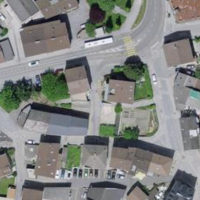
EUNIS habitat code: 54
Species observed at this site:
Passer domesticus
Turdus merula